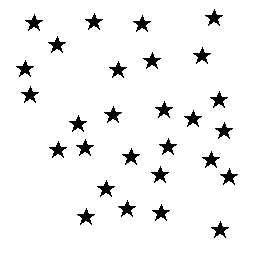
Squares: 0
Triangles: 0
Stars: 28
Total shapes: 28